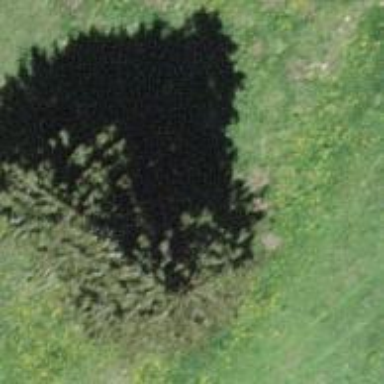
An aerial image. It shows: Needle-leaved tree in its natural environment.